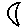
Label: moon